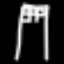
Label: The Eiffel Tower